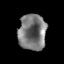
Tissue: prostate
Cell type: T cells
Senescence score: 0.3344
Nuclear area (px): 978
Mean DAPI intensity: 120.885